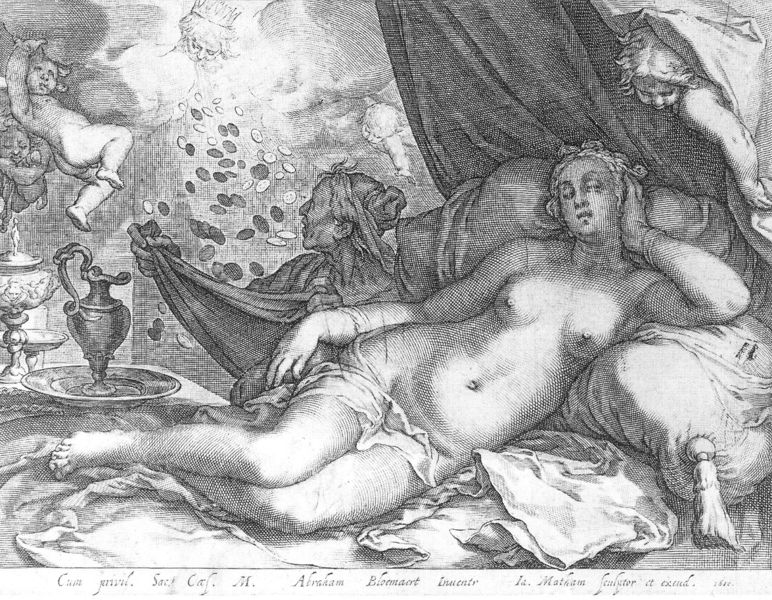
Titel: Danae
Künstler: Jacob Matham
Institution: Leiden, Prentenkabinet Rijksuniversiteit
Schlagwörter: akt, gott, hand, nackt, schlaf, wasser, brust, busen, frau, schwarz, weiss, zeichnung, schleier, tuch, alte, arm, falten, schale, teller, vorhang, haare, kelch, tücher, decke, krone, locken, engel, kanne, krug, putte, putto, brüste, schrift, liegen, ruhen, schlafen, luft, kissen, könig, bett, nabel, junge frau, bauchnabel, liegend, geld, druck, stich, karaffe, reichtum, baldachin, pokal, alte frau, atem, putti, liegt, diana, münzen, gottvater, nippel, klug, waschkrug, liegefigur, geldregen, 1560, gottvater redensart